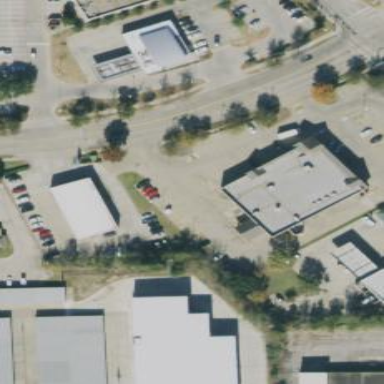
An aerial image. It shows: Retail building.